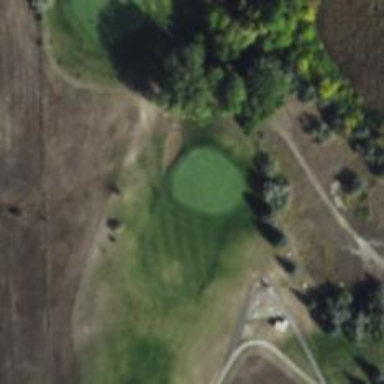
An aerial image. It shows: View of golf hole.